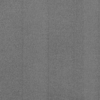
Label: dusty